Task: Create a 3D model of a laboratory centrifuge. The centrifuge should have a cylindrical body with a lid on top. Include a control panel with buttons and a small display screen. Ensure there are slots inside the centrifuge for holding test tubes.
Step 412:
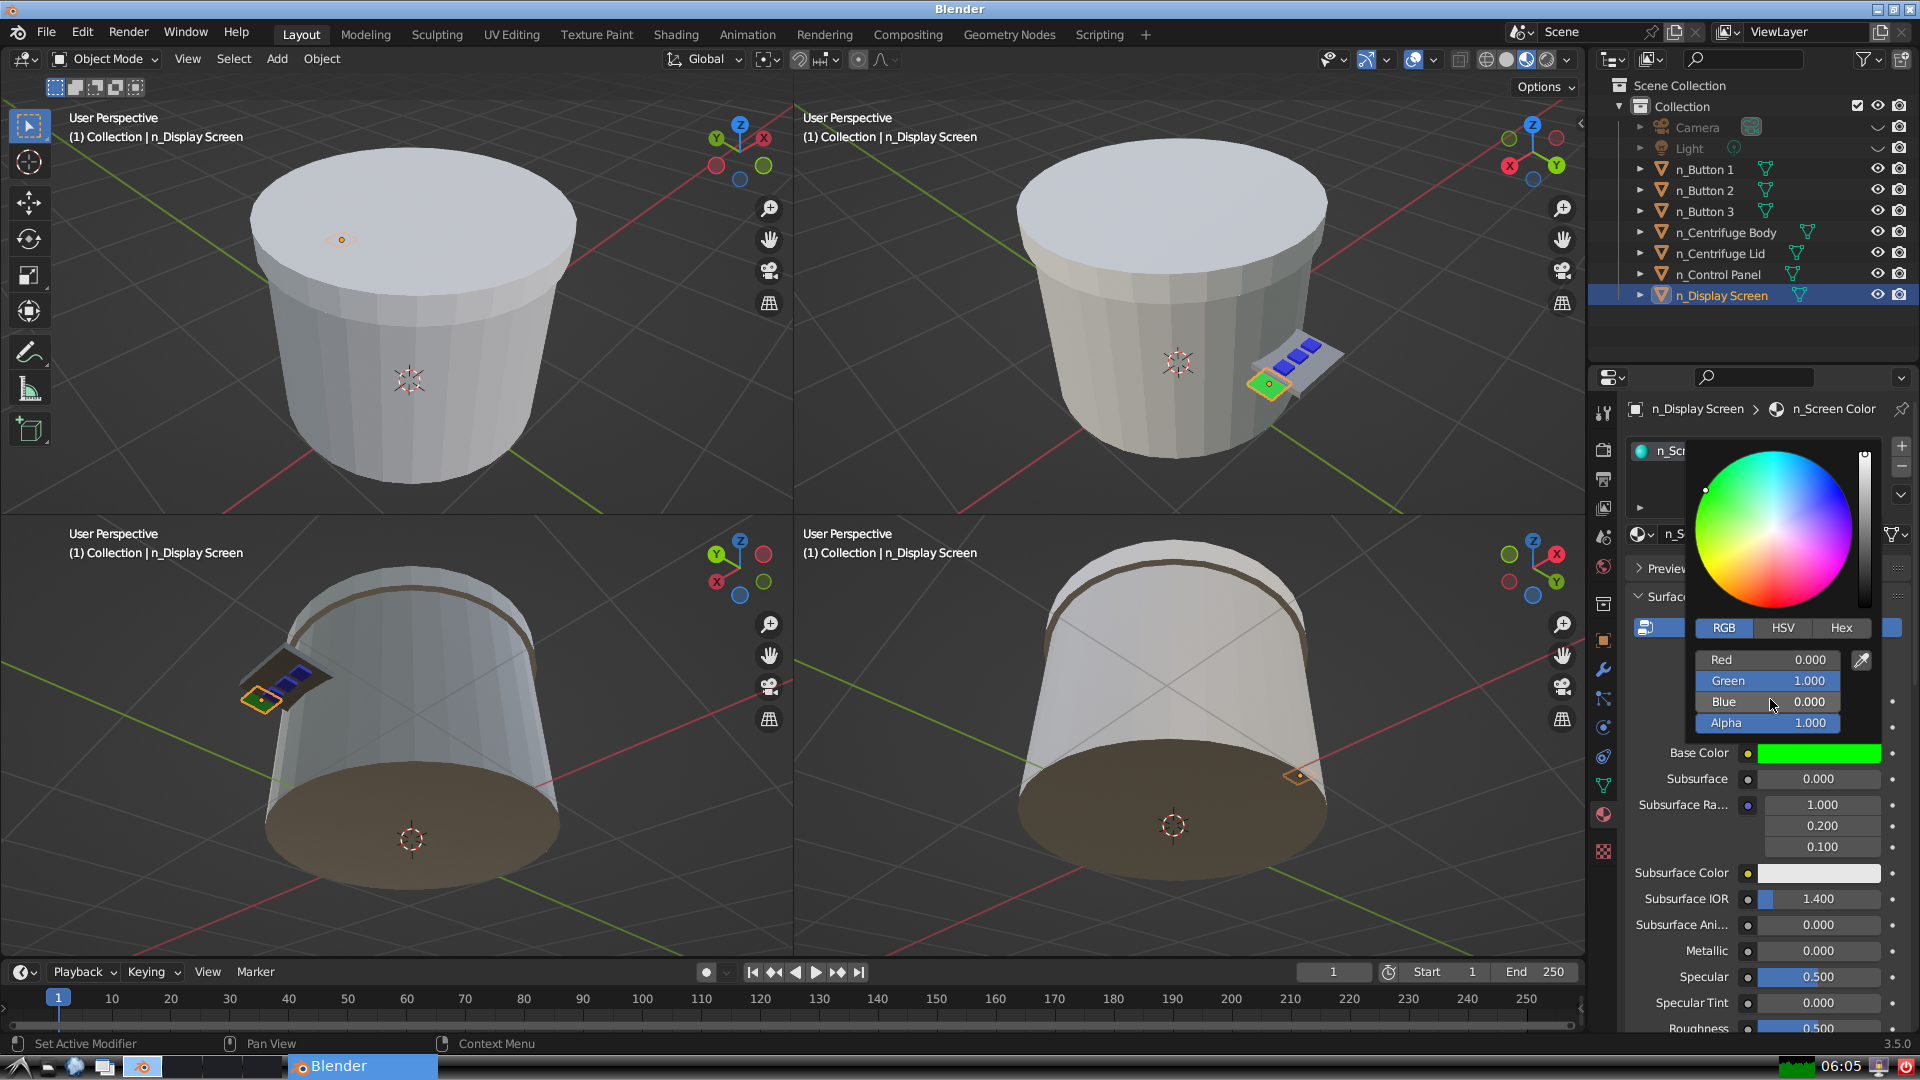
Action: {"mouse_move": [1816, 750]}